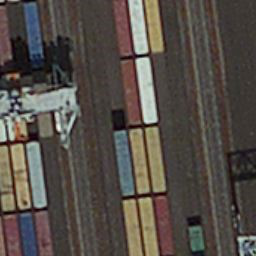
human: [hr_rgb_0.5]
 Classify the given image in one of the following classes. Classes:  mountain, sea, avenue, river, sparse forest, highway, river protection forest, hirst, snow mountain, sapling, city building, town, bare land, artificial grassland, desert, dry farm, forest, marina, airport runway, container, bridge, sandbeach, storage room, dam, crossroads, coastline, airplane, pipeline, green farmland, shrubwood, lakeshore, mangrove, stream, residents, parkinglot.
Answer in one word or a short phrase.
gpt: container